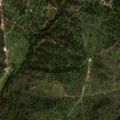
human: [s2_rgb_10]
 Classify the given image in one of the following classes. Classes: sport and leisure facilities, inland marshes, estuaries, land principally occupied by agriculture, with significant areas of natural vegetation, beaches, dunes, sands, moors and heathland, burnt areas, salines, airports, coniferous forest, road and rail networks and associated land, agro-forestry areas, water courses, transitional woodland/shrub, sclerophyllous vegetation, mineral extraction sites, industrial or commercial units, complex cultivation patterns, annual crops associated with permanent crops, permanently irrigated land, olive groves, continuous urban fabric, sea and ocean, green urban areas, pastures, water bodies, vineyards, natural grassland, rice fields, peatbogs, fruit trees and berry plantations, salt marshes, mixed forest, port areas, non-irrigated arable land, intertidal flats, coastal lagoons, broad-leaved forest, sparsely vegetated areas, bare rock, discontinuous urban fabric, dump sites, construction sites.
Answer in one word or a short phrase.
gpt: agro-forestry areas